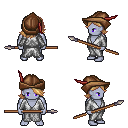
a pixel art fantasy rpg character, male body template, dark elf, purple skin, white robe, metal pants, light blonde swoop hairstyle, leather cap, spear, four views (front, back, left, right), 2x2 character sprite sheet, small pixel art, hard edges, no anti-aliasing